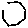
Label: hexagon